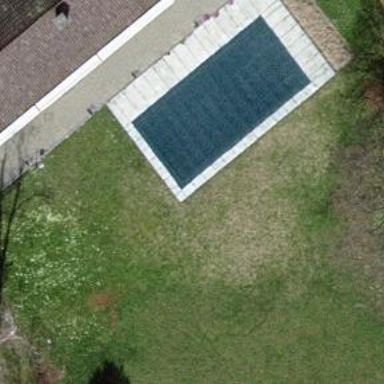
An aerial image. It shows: Swimming pool located in leisure land.